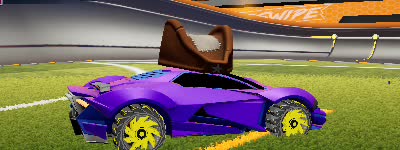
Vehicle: werewolf